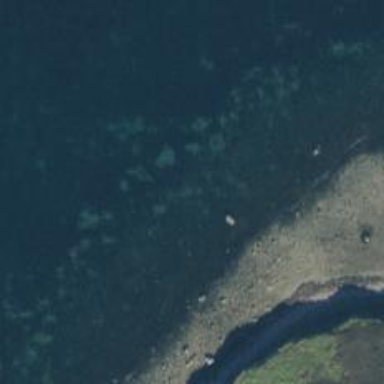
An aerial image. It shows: Beautiful reef in its natural habitat.